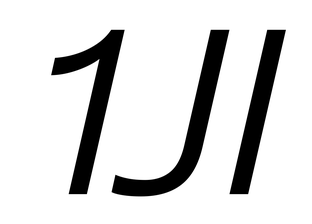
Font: InstrumentSans-Italic_Italic